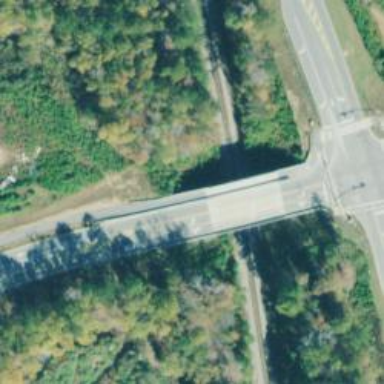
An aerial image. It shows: Path leading to bridge.